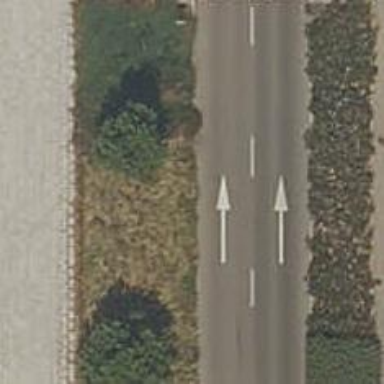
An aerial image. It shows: Bump for traffic calming.